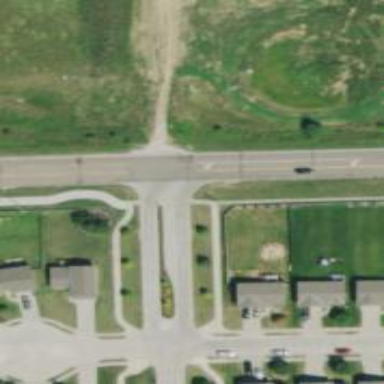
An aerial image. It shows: Tertiary road.